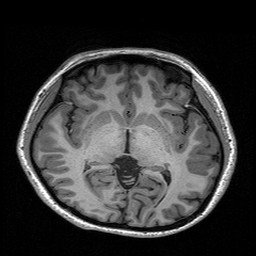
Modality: T1w
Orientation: coronal
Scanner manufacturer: siemens
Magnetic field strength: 3 T